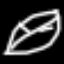
Label: leaf